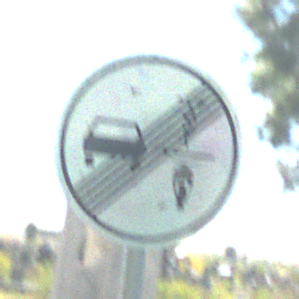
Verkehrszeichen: EndeVerbotUeberholenEinspurigeFahrzeuge
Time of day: Midday
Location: Outdoor (Special)
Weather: PartlyCloudy
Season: NotSpecified
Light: Natural